Question: I have a noisy image with multiple separated circular regions that are blurred out. An example of such image with six Region of Interests (ROI) is :

Segmenting this image with global threshold is easy in Matlab using 'bwconncomp' and a given threshold. But I want to (e.g. 54%) (instead of the whole image) .
I have a collection of images with different ROI sizes and positions, and I need to segment them all based on the regional-based thresholding, therefore I cannot use Matlab interactive tool to select them either.
Thanks
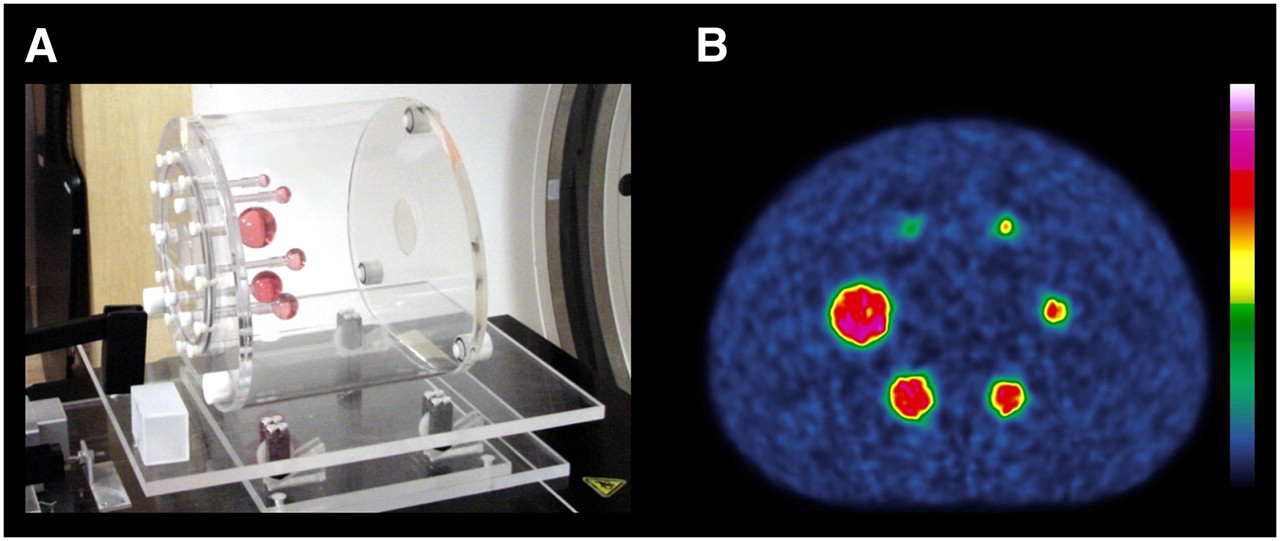
Answer: After you've done connected component analysis try using bwlabel. It will label each of your 6 regions a number 1-6. Then you use each of the regions/labels as a mask. You look at only the values in the region and find your max
'''
%after bwconncomp
lbls = bwlabel(my_bw_conn_output);
num_lbls = max(lbls(:));
percentage_of_max = 54;
my_thresh = zeros(1,num_lbls);
for ii=1:num_lbls
%isolates only one ROI
temp_mask = (lbls == ii);
%we do two maxes, one for rows one for columns
max_val = max(max(uint8(temp_mask) .* image_with_values_to_threshold));
%this could be for color pictures too
my_thresh(ii) = percentage_of_max * max_val
end
'''
If you want to use the results of your bwconncomp directly do something more like this
'''
%my code is written assuming you started with a grayscale image, though you
%could adapt it for a color image
cc = bwconncomp(grayscale_image);
percentage_of_max = 54;
for ii=1:cc.NumObjects
mask = zeros(cc.ImageSize);
%converts the indexes back to x,y coordinates
[x_coords,y_coords] = ind2sub(cc.ImageSize,cc.PixelIdxList{ii}(:));
mask(x_coords,y_coords) = 1;
%masks the image
roi_im = bsxfun(@times, uint8(mask), grayscale_image);
%% do processing for this region here using roi_im
curr_thresh = max(roi_im (:)) * percentage_of_max;
thesh_im = grayscale_image > curr_thresh;
end
'''
another alternative is to crop the images and then to simply run your calculations on the cropped image. I jsut came across this SO post
<URL> if you have another shape that isn't a rectangle.